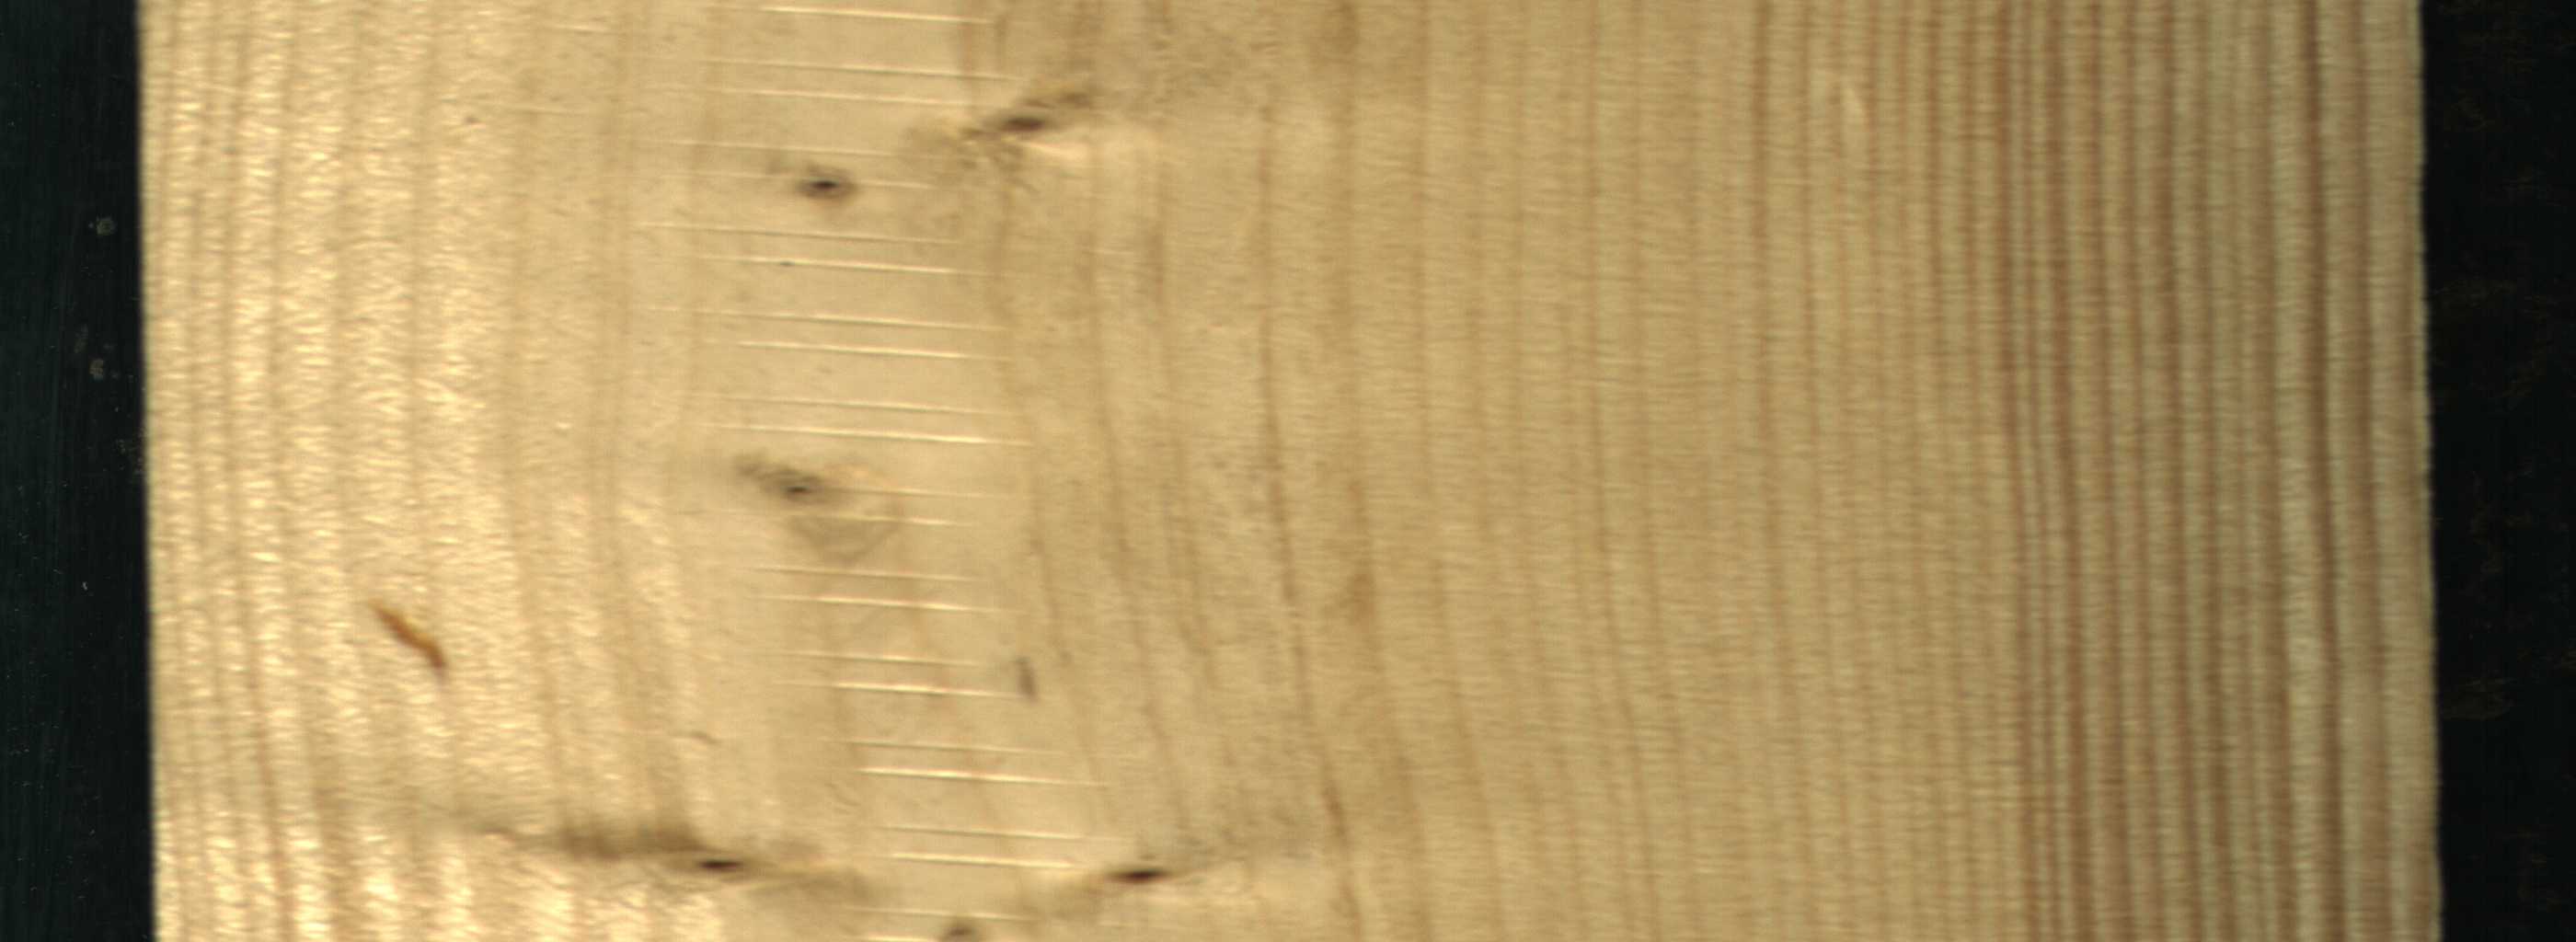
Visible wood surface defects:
resin
Live_Knot
Live_Knot
Live_Knot
Live_Knot
Live_Knot